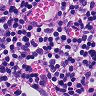
Metastatic tissue present: no